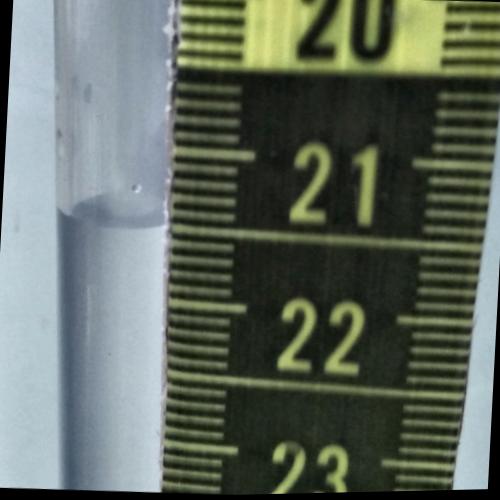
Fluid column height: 21.5 cm